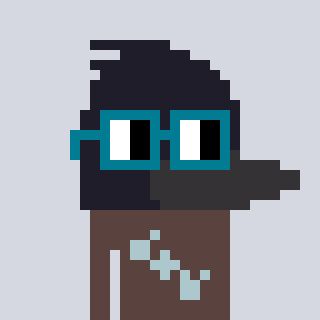
a pixel art character with square dark green glasses, a raven-shaped head and a darkbrown-colored body on a cool background